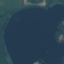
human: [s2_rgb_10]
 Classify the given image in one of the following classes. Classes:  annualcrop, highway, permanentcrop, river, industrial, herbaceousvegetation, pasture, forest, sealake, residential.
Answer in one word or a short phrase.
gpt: SeaLake